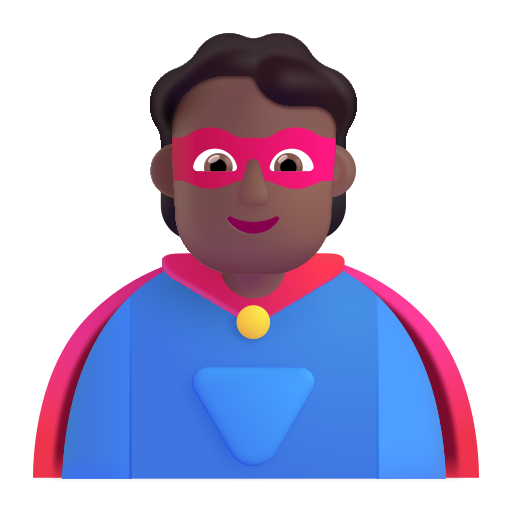
person superhero color  dark